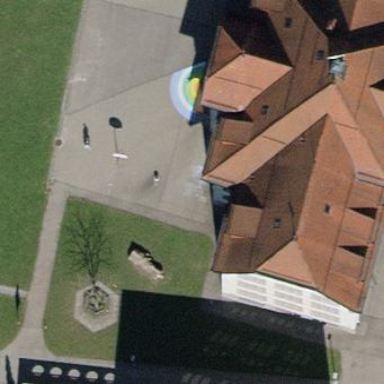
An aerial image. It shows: School building with half-hipped roof.